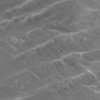
Atmospheric dust classification: not_dusty